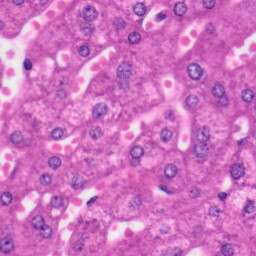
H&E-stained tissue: Liver